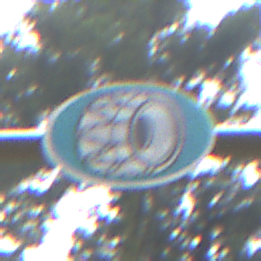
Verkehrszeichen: SchneekettenVorgeschrieben
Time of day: Midday
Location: Outdoor (Nature)
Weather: Overcast
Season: NotSpecified
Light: Natural